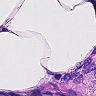
Metastatic tissue present: no